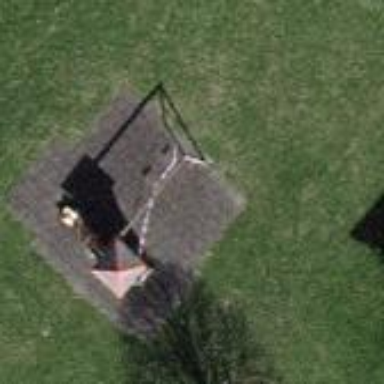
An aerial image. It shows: Playground area for leisure land.